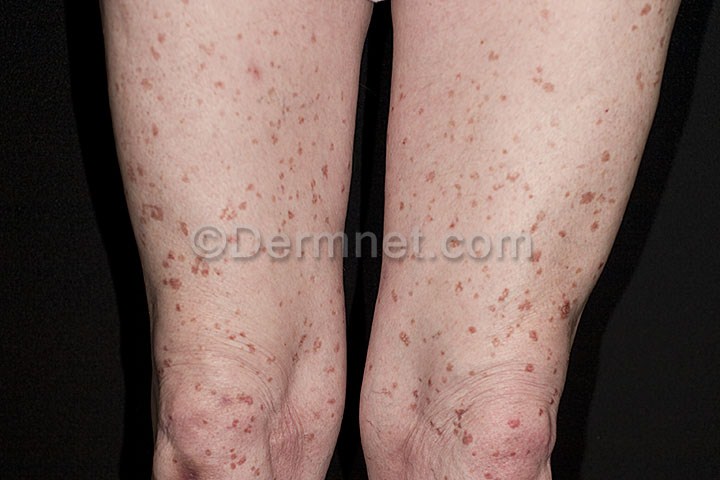
Disease: Seborrheic Keratoses and other Benign Tumors